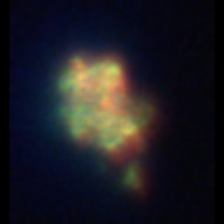
Taxon: Unknown_detritus
Group: Unknown